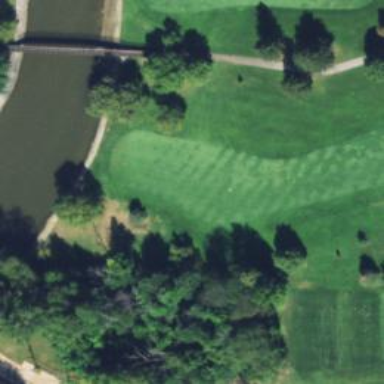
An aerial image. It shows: Grassy area designated as golf fairway.